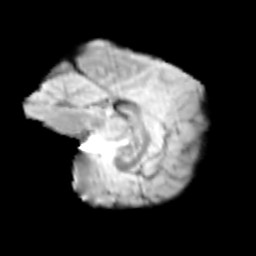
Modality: T2w
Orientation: sagittal
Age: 13
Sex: female
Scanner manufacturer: siemens
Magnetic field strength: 3 T
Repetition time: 3.8 s
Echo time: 0.07 s